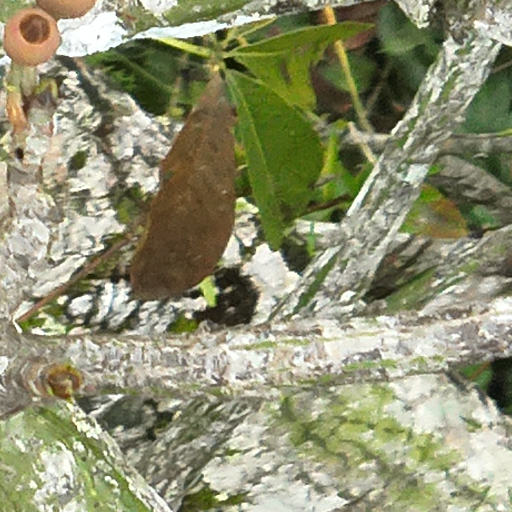
Species: Pseudobombax septenatum
GBIF accepted scientific name: Pseudobombax septenatum
Crown area (m\u00b2): 174.063